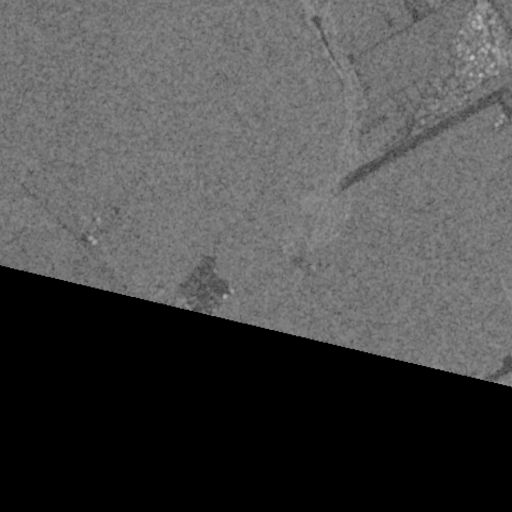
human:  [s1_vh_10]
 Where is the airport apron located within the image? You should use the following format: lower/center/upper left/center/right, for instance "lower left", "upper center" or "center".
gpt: The airport apron is located in the upper right of the image.
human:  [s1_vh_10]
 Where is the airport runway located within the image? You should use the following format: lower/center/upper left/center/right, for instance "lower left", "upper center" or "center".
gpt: The airport runway is located in the upper right of the image.
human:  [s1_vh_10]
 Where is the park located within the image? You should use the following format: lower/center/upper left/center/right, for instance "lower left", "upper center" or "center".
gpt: The park is located in the lower right of the image.
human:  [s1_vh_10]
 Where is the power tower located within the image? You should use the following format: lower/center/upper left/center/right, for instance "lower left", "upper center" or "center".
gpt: The power tower is located in the right of the image.
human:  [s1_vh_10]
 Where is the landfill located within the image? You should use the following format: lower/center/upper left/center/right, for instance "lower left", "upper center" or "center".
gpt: There is no landfill in the image.

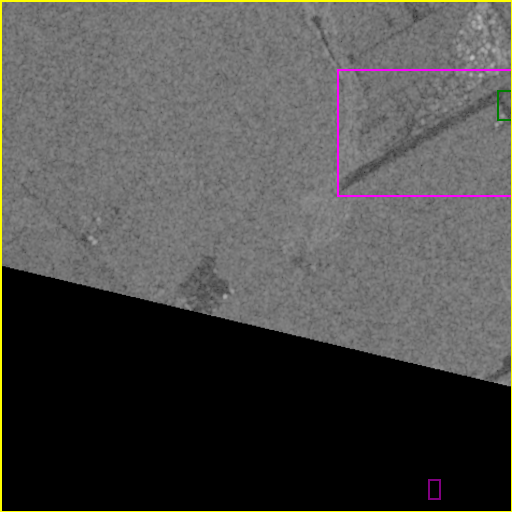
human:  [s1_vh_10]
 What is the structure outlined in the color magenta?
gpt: The structure outlined in magenta is an airport.
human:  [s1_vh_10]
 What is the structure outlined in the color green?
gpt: The structure outlined in green is an airport apron.
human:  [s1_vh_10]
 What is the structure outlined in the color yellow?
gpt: The structure outlined in yellow is a crop field.
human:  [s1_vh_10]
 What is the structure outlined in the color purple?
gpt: The structure outlined in purple is a park.
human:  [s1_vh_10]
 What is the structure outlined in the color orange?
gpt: There is no orange outline.